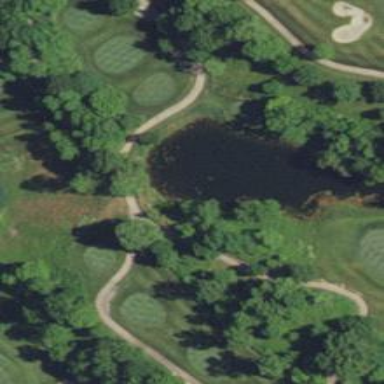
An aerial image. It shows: Picturesque scene of golf course with lateral water hazard.